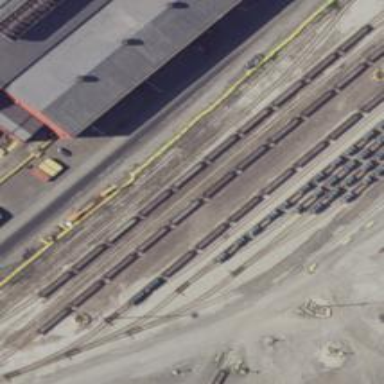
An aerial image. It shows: Rail spur service.